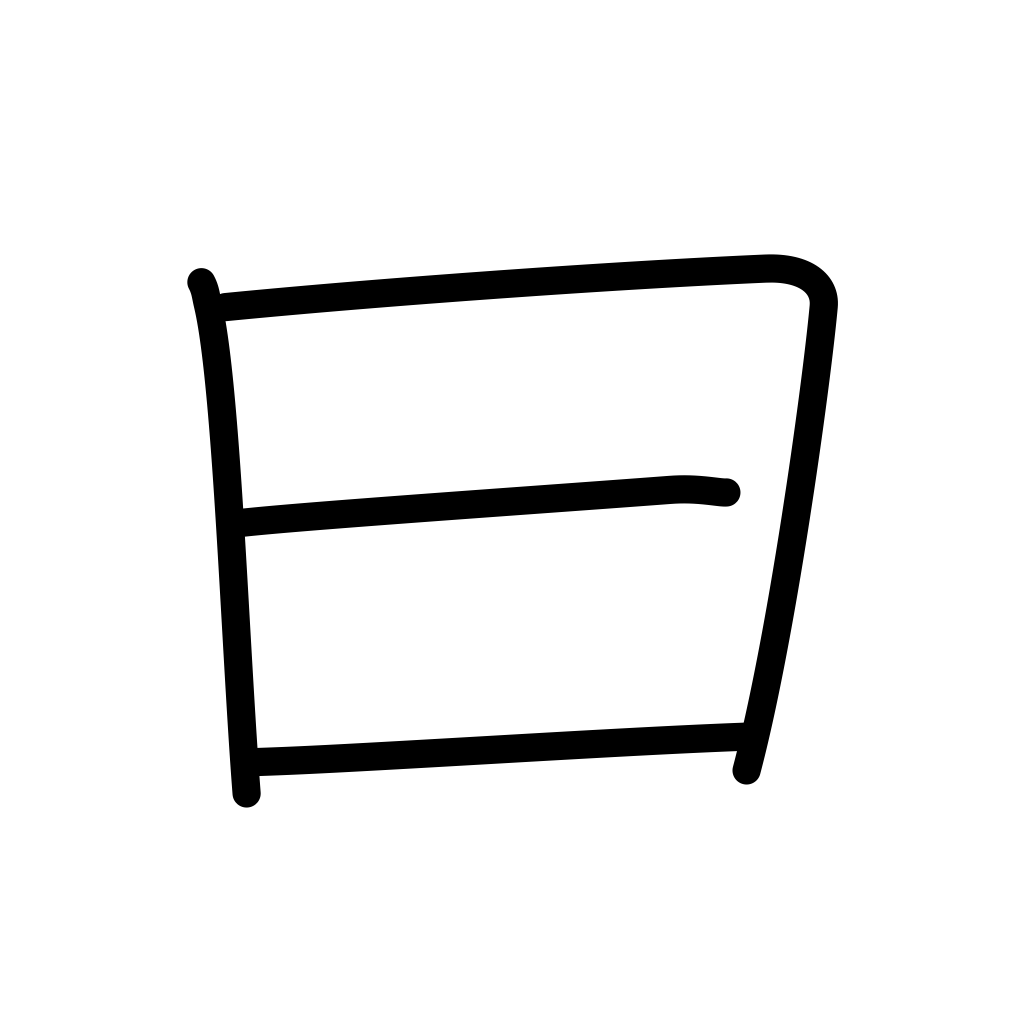
Meaning: say, reason, pretext, history, past